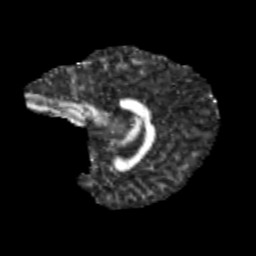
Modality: FA
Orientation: sagittal
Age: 13
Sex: male
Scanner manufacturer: siemens
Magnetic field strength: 3 T
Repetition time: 3.8 s
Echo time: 0.07 s